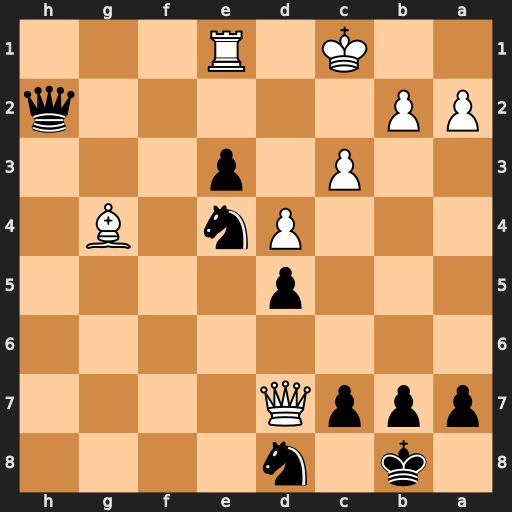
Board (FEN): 1k1n4/pppQ4/8/3p4/3Pn1B1/2P1p3/PP5q/2K1R3
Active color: b
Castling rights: -
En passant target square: -
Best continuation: Qd2+ Kb1 Qxe1+